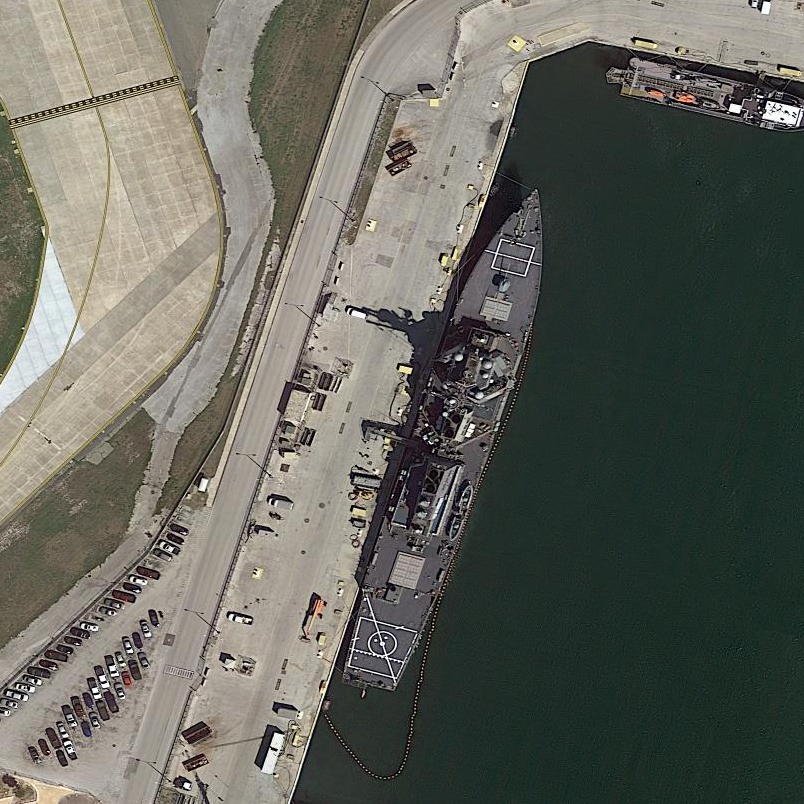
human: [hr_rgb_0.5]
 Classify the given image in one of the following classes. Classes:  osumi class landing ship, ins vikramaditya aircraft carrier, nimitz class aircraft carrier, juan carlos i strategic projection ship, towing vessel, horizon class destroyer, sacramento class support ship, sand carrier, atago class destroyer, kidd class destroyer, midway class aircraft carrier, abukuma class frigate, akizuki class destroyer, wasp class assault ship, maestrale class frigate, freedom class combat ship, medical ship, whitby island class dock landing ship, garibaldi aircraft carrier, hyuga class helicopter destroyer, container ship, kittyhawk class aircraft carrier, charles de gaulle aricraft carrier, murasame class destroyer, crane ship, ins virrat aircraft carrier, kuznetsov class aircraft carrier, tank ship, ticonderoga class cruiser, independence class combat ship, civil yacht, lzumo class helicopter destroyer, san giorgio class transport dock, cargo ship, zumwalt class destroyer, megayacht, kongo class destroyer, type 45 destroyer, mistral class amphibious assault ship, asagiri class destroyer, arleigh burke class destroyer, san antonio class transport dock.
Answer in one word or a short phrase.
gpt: Arleigh Burke class destroyer